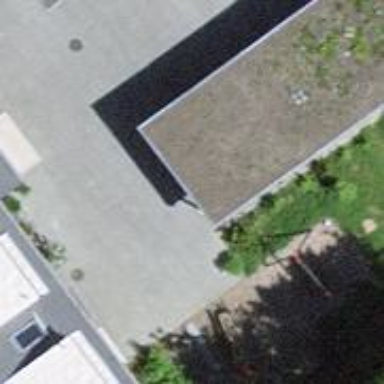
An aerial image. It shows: Carport building used for parking.